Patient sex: M
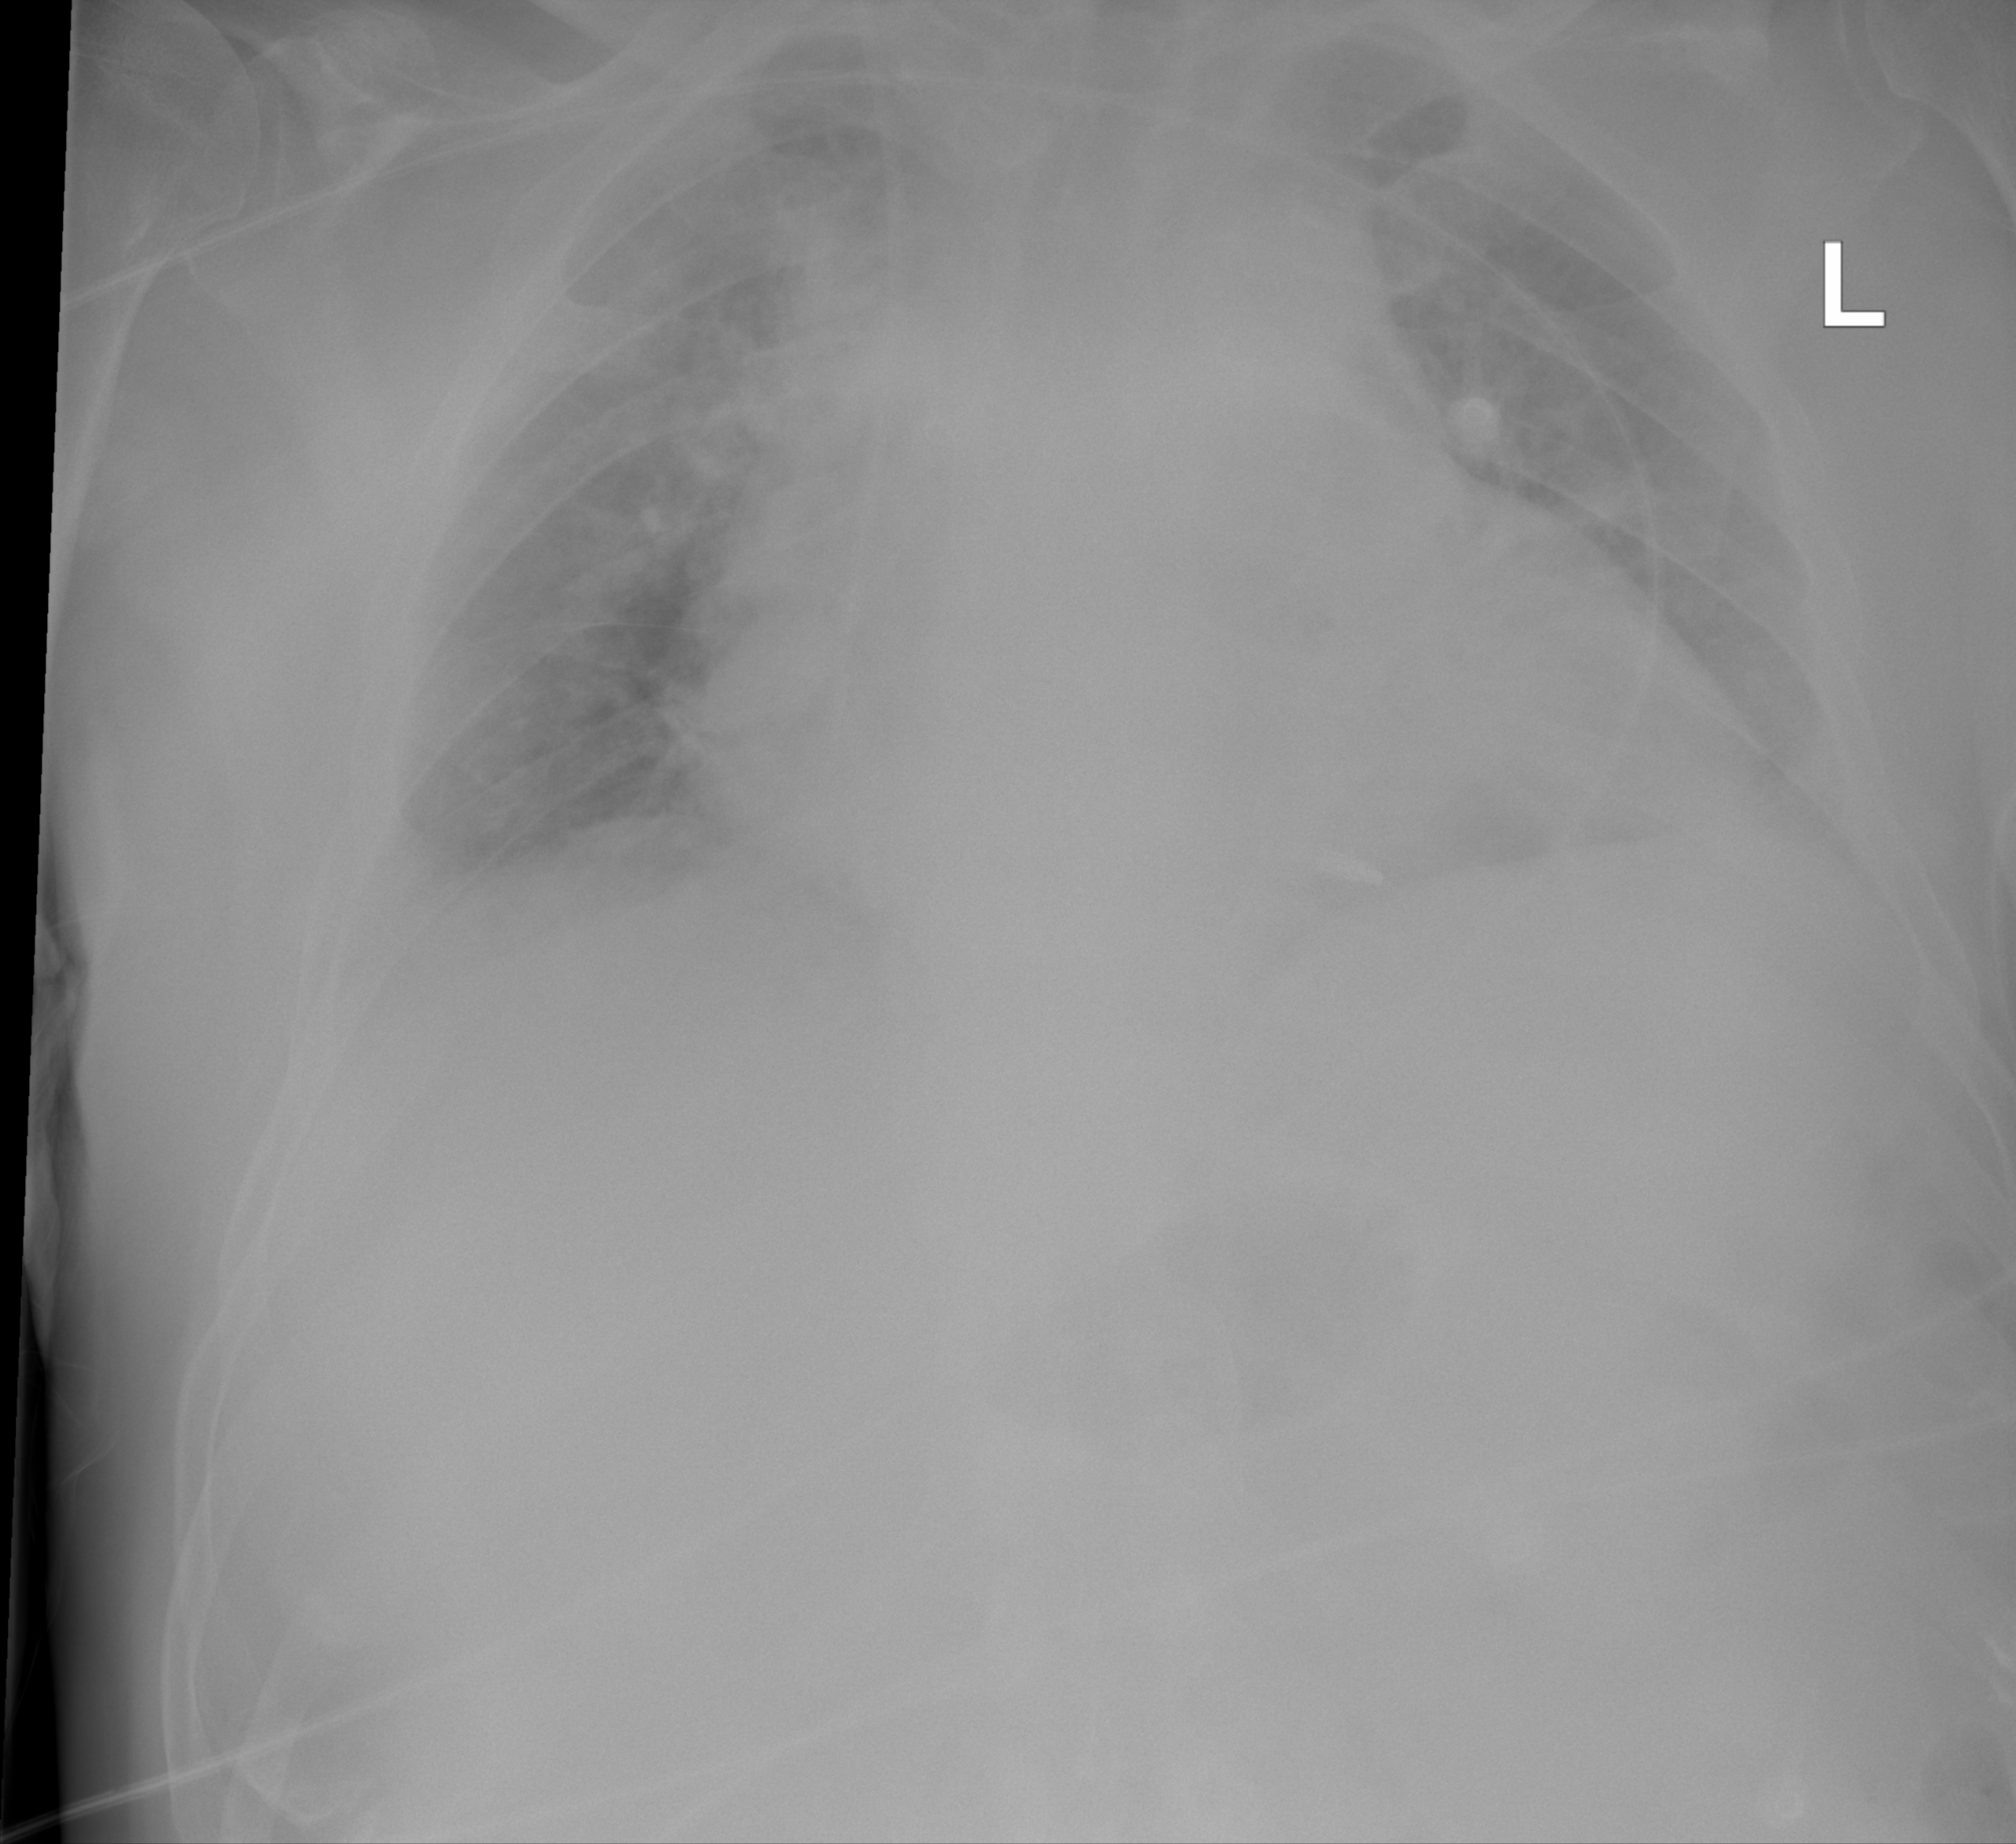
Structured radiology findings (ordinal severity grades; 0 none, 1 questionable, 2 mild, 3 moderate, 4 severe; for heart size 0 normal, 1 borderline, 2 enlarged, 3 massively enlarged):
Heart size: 2
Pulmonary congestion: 3
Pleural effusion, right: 2
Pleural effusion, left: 2
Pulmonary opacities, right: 2
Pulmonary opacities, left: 2
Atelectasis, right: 2
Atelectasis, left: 2